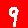
Digit: 9